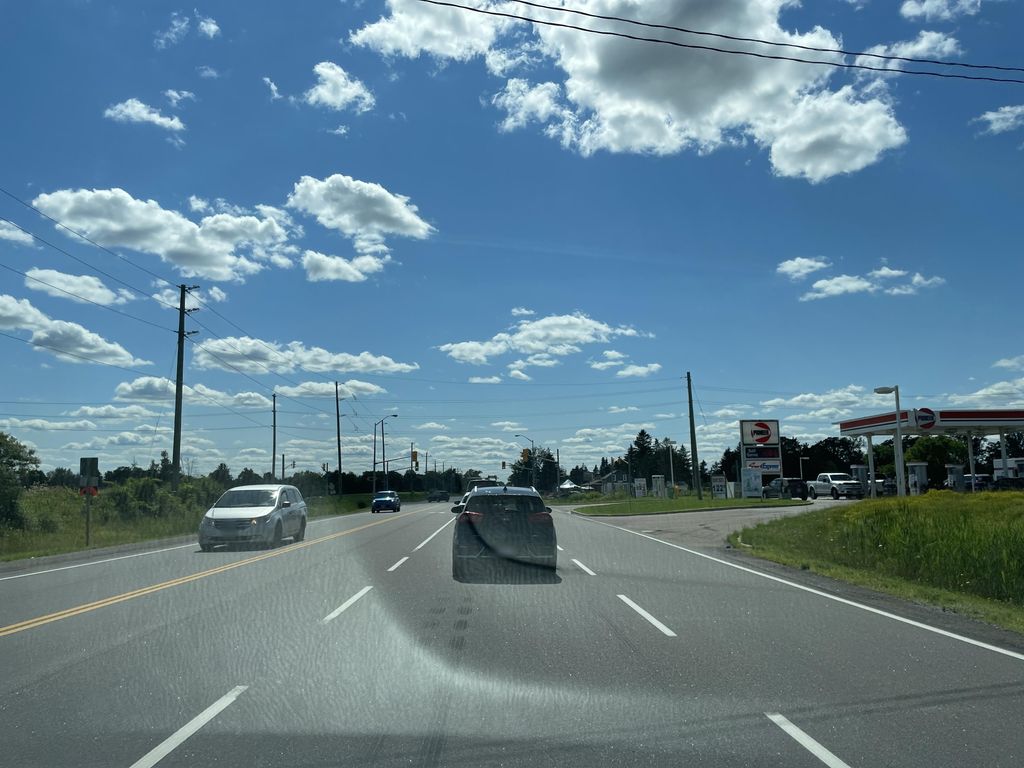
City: kitchener-waterloo